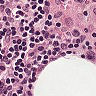
Metastatic tissue present: no